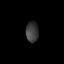
Tissue: lung
Cell type: Epithelial cells
Senescence score: 0.2419
Nuclear area (px): 260
Mean DAPI intensity: 58.169